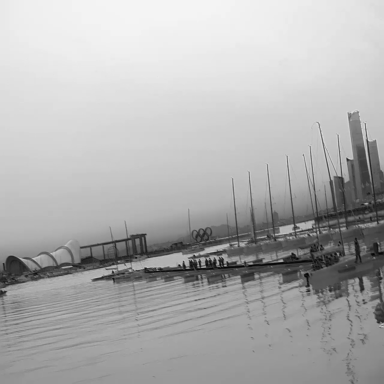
There are 11 sailboats in the infrared image.